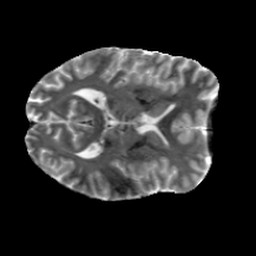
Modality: MD
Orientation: axial
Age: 29
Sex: male
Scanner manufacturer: siemens
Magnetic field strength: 6.98 T
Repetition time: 7.776 s
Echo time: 0.076 s